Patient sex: F
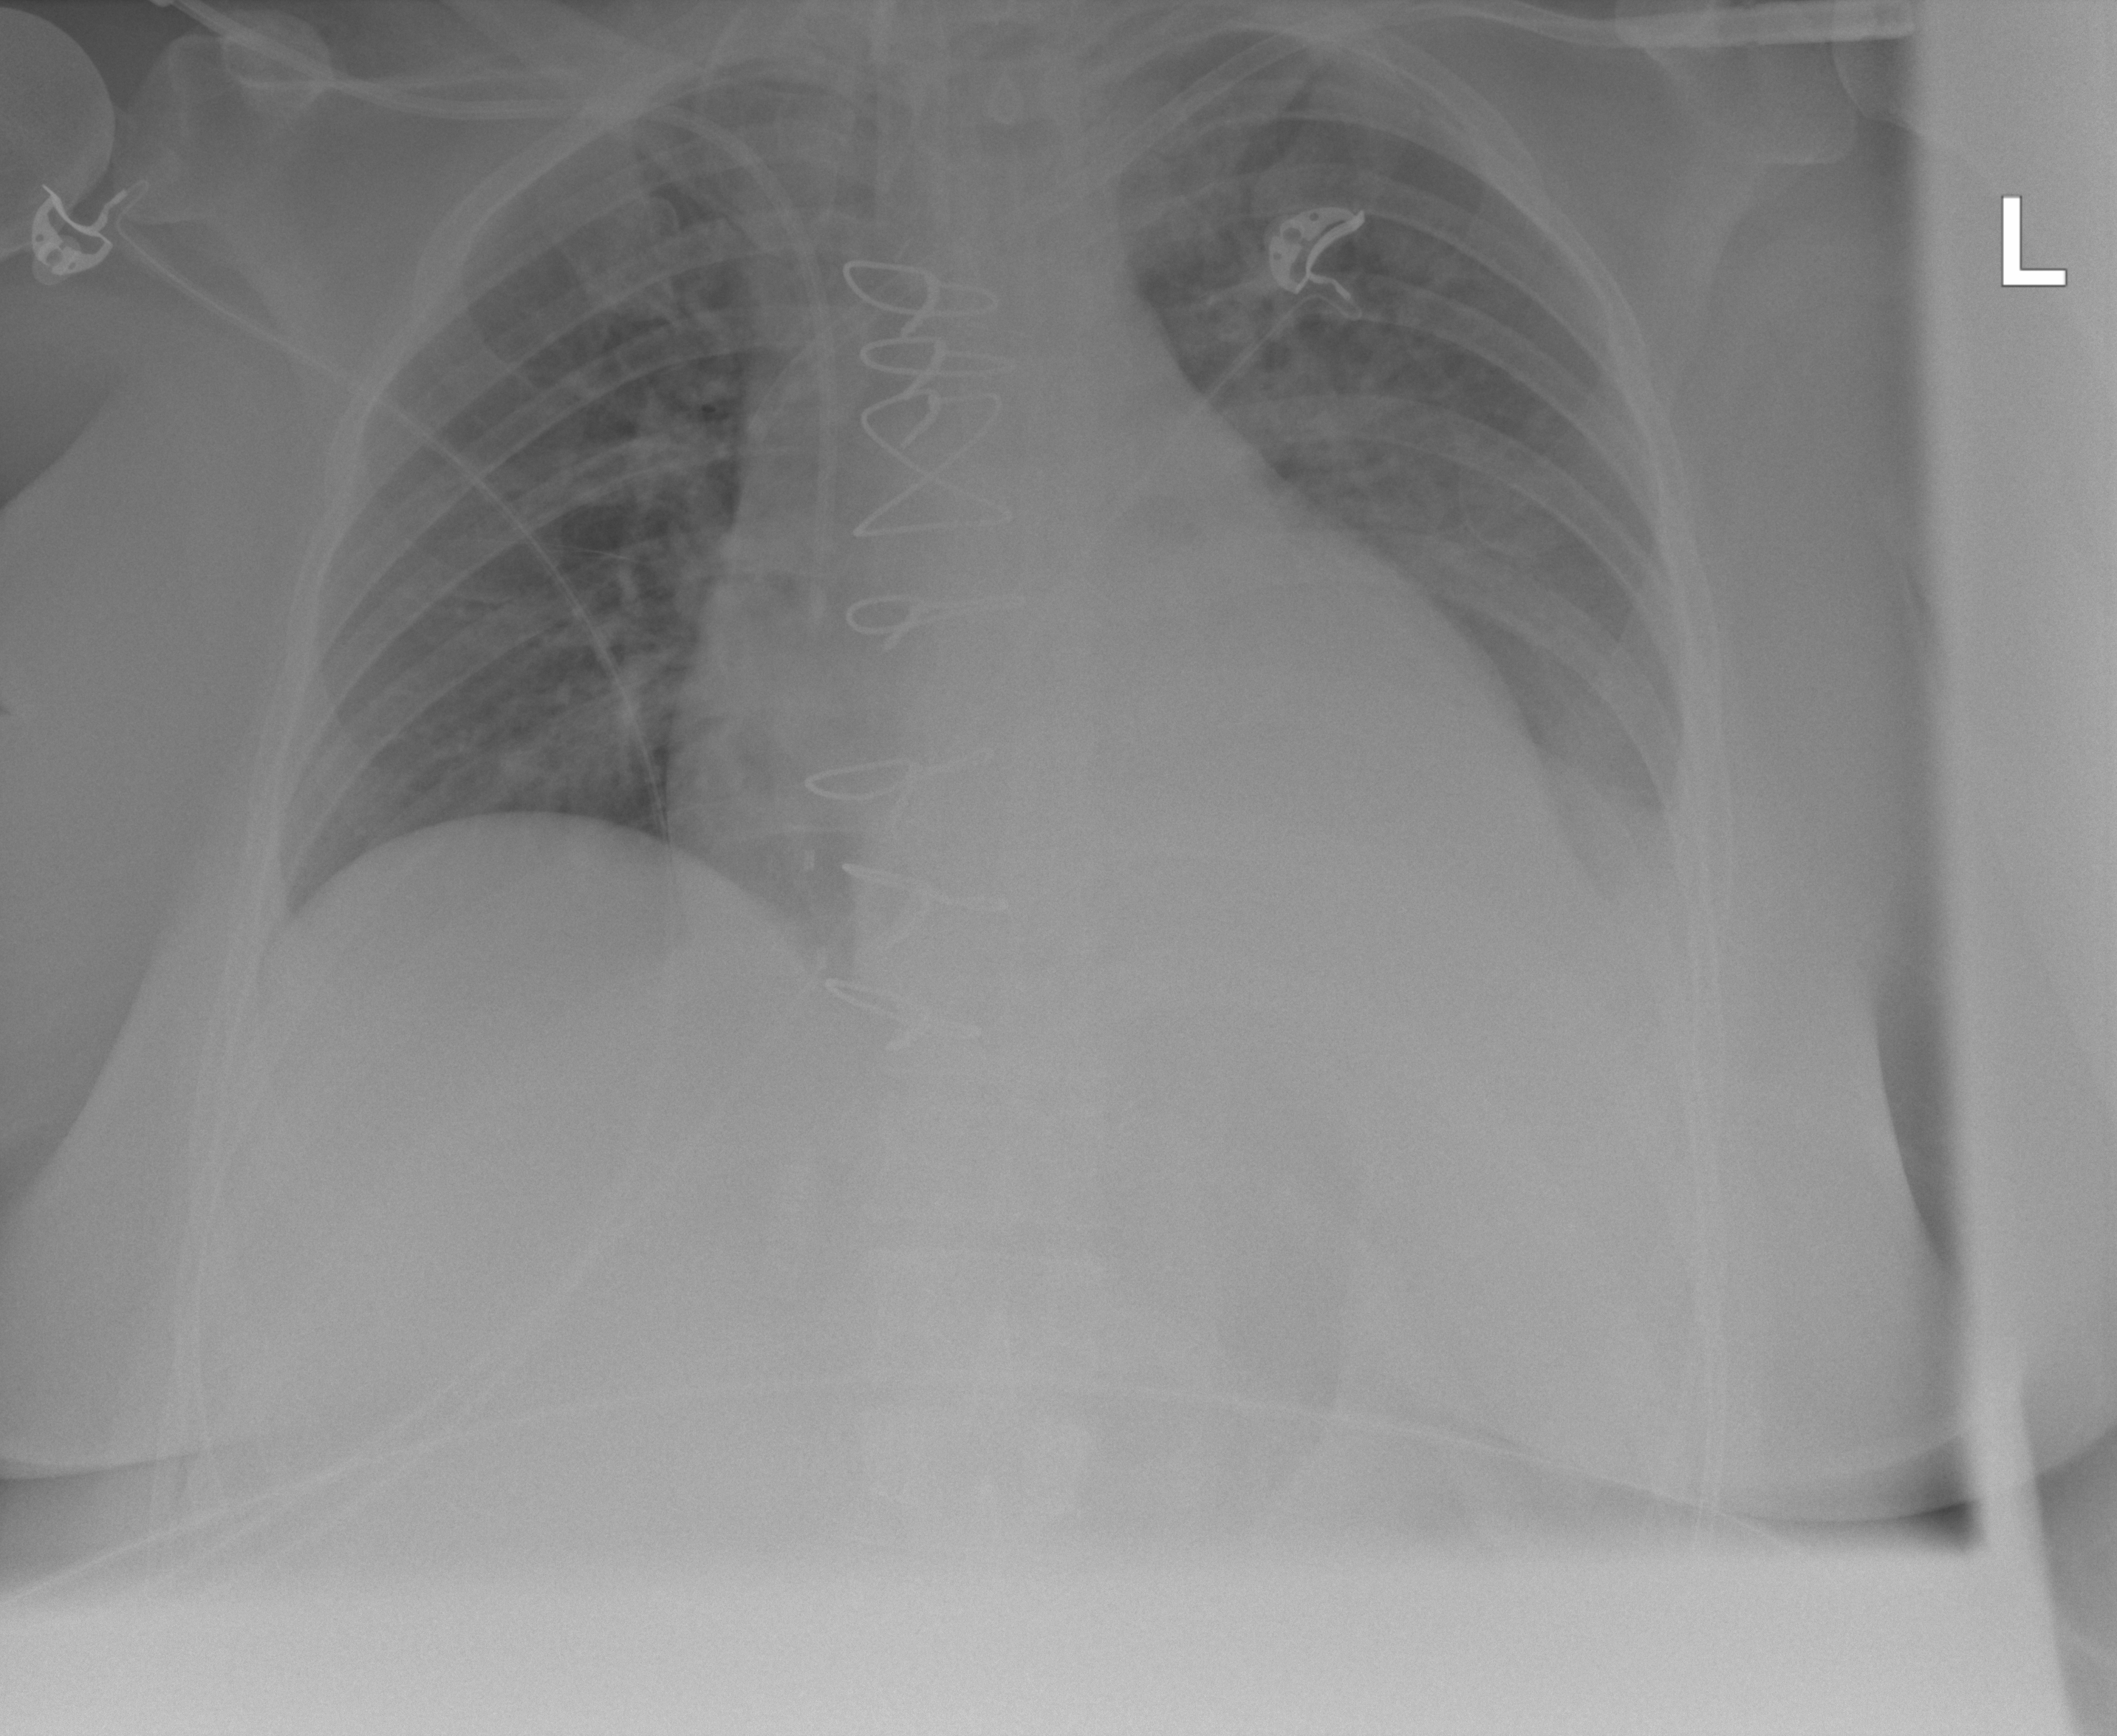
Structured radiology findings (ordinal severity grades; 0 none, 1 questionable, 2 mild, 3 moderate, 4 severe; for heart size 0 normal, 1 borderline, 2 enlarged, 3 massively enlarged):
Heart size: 2
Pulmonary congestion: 2
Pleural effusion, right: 0
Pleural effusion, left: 2
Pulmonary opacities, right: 2
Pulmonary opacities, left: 2
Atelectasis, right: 2
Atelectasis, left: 2